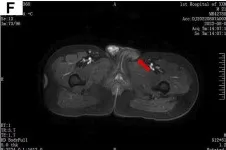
After chemotherapy, the left retroperitoneal lymph nodes were significantly reduced.
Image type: radiology (mri)